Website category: university
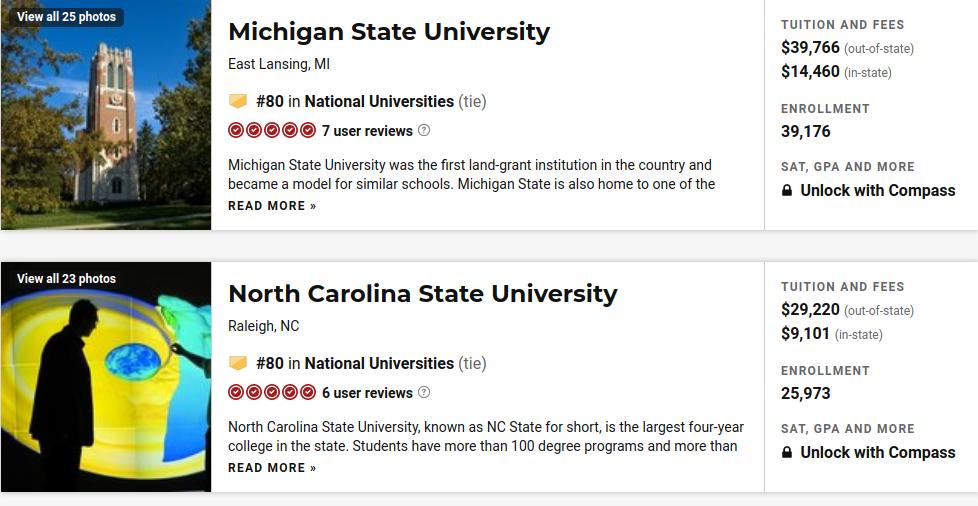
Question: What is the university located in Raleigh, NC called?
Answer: North Carolina State University

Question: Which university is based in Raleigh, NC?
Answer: North Carolina State University

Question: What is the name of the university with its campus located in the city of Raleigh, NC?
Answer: North Carolina State University